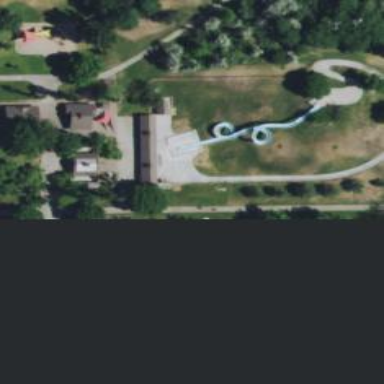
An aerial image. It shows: Water slide attraction.